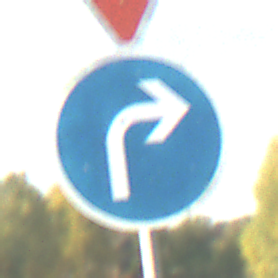
Verkehrszeichen: VorgeschriebeneFahrtrichtungRechts
Zusatzzeichen oben: VorfahrtGewaehren
Umgebung: Outdoor, RoadRail
Tageszeit: MorningAfternoon
Wetter: PartlyCloudy
Licht: Natural
Jahreszeit: NotSpecified
Kontrast: HighContrast